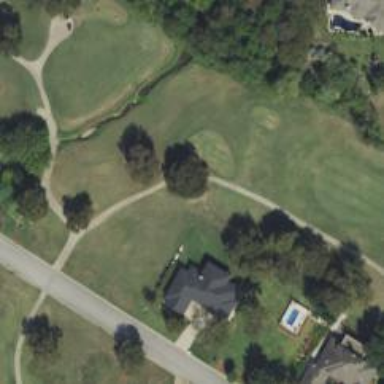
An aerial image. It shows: Path for both roads and golfers.